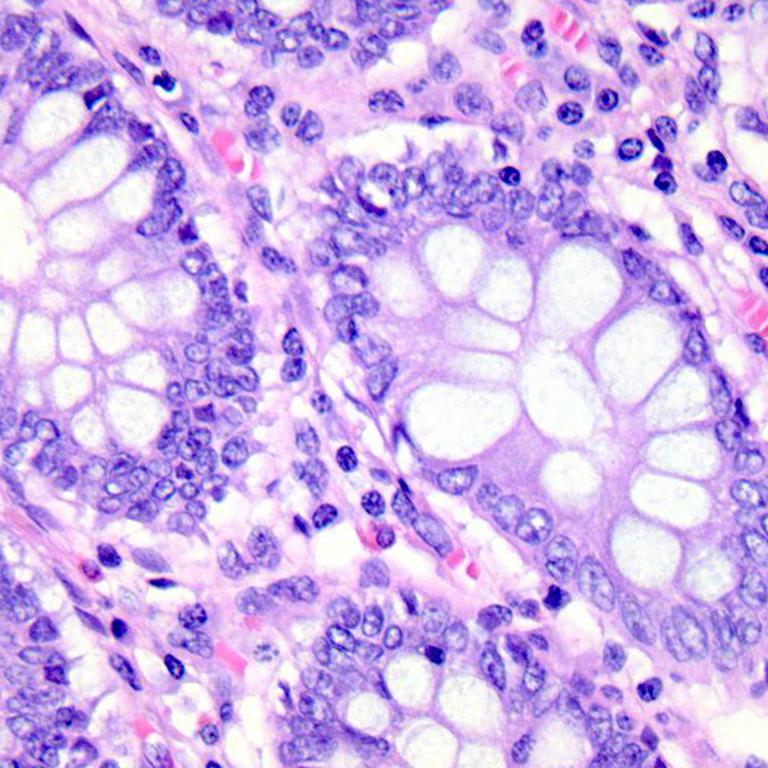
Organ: colon
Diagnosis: benign